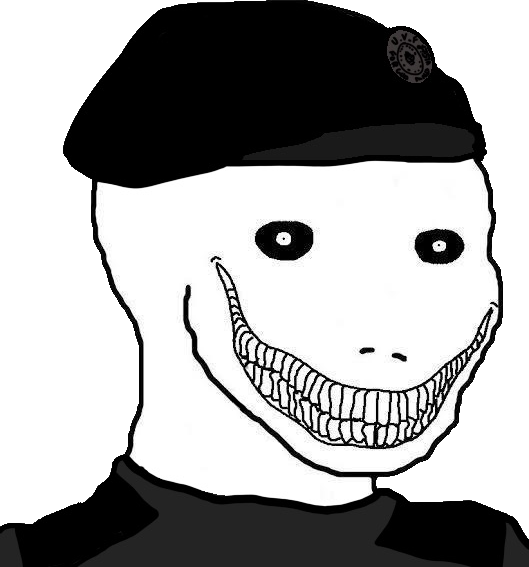
Label: 5_Oomer